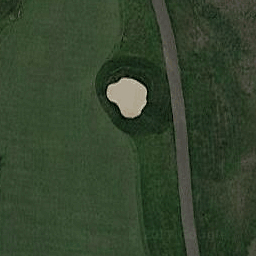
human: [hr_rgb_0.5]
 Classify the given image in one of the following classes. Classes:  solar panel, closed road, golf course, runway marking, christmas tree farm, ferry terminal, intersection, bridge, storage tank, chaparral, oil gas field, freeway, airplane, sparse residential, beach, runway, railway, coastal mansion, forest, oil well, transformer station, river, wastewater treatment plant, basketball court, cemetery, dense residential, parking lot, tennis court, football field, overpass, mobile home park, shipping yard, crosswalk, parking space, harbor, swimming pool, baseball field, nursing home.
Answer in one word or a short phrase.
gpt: golf course